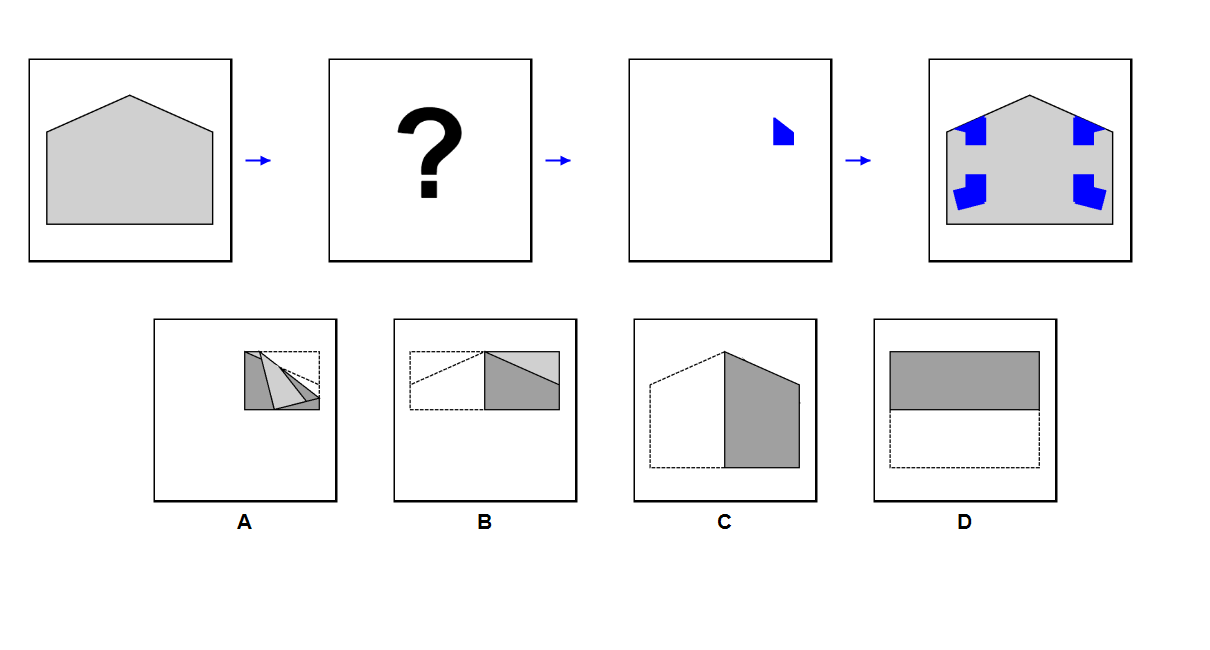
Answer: C